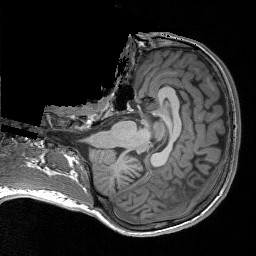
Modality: T1w
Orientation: axial